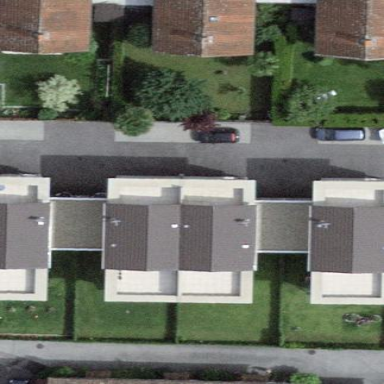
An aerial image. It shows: Terrace building.